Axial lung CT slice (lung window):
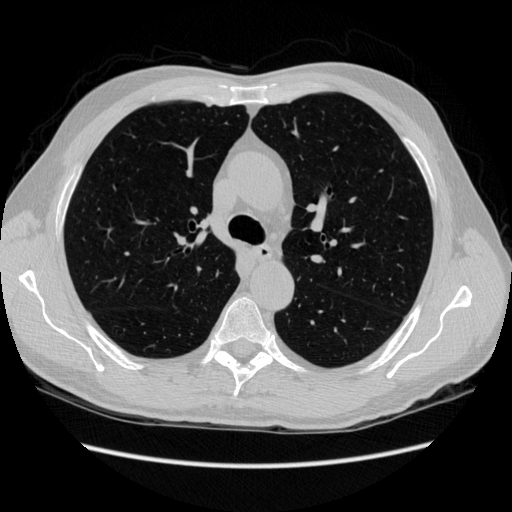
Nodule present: no